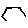
Label: hexagon